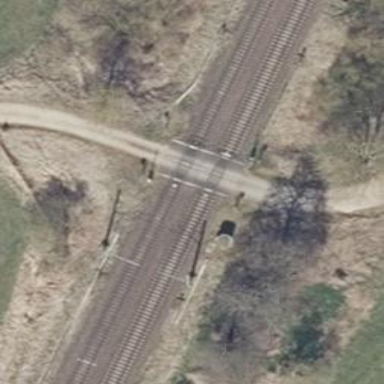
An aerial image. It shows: Level crossing along the railway.